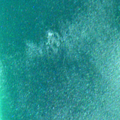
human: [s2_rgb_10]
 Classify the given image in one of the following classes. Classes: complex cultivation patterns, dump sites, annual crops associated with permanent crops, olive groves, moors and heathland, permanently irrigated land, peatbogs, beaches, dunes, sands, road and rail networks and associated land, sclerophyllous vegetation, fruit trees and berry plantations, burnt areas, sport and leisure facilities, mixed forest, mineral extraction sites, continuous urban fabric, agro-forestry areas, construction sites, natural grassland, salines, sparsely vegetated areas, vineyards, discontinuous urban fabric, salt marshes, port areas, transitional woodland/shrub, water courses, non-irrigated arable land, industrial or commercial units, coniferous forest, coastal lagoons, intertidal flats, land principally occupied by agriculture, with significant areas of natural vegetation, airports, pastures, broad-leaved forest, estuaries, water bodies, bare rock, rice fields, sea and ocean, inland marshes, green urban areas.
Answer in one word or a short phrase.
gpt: sea and ocean